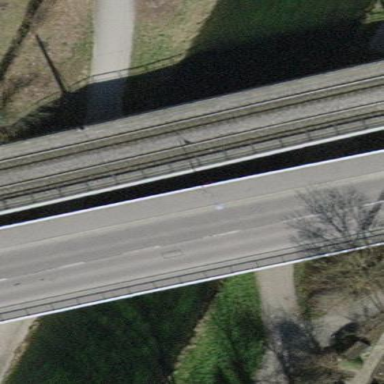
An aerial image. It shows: Man-made bridge.